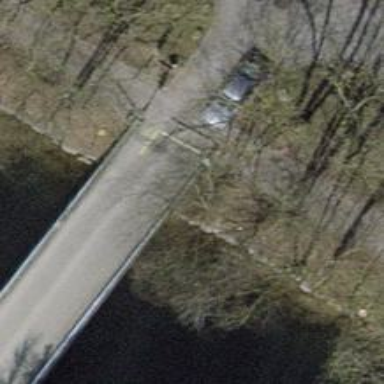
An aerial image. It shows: Asphalt driveway for service vehicles.